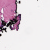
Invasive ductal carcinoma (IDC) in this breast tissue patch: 0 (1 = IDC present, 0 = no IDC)